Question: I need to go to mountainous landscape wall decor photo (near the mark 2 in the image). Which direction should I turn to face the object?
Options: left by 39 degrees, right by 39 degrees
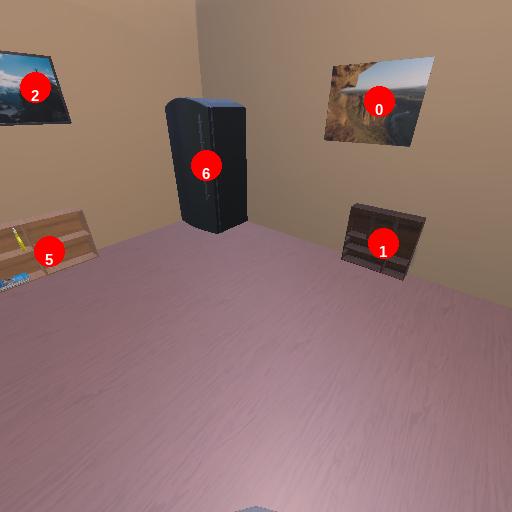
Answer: left by 39 degrees